Question: I've got a standard C library that compiles just fine on Mac OS X using gcc.
I've examined the C compilers available for Windows, and choose MinGW for a couple reasons:
- - -
But, when I try to build my library, I'm getting this:

This stuff all seems very archaic, and there are practically no decent resources online that I can find.
Any help would be greatly appreciated.
Thanks.
It doesn't matter what I'm trying to build. Even if I just make a single file with a function that adds two numbers. It crashes. Doesn't seem to have anything to do with the source code or the options passed to gcc at all. I think this is a problem with my MinGW setup and not with my project.
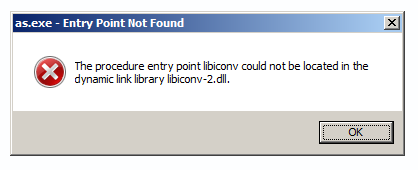
Answer: Make sure you have C:\MinGWin in your path before any other directory that contains 'libiconv-2.dll'. Apparently the 'as.exe' in some MinGW distributions are dependent on that DLL, and having an older version of it in the path somewhere (for example GnuWin32 tools) will cause 'as.exe' to pick up the older version that doesn't have the entry point it's looking for.
See: <URL>
Note - you should be able to replace the older 'libiconv-2.dll' with the newer one in '\MinGWin' - the naming of the DLL mean that it's backward compatible with the older one (ie., older software that isn't dependent ont he newer exports should continue to work). However, I haven't tested that so be sure to backup if you do decide to try replacing the conflicting DLL with the one from your MinGW installation.